Question: I have completed Albert Pai's <URL> following the instructions. My app works locally when using WEBrick and Foreman. However after deploying the same app to Heroku, I ran into problems with the following AngularJS statement:
'<div ng-include="'nav/_nav.html'"></div>'
as at Heroku server the '_nav.html' partial view isn't found. So I get the following error:
'''
GET http://fathomless-sands-8666.herokuapp.com/nav/_nav.html 404 (Not Found)
'''
Screenshot (I'm missing the navbar that allows login and registration, Device gem is used):

'''
<!DOCTYPE html>
<html>
<head>
<title>FlapperNews</title>
<%= stylesheet_link_tag 'application', media: 'all' %>
<%= javascript_include_tag 'application' %>
<%= csrf_meta_tags %>
</head>
<body ng-app="flapperNews">
<p class="notice"><%= notice %></p>
<p class="alert"><%= alert %></p>
<div class="col-md-6 col-md-offset-3">
<div ng-include="'nav/_nav.html'"></div>
<ui-view></ui-view>
</div>
</body>
</html>
'''
'''
<div class="collapse navbar-collapse pull-right" ng-controller="NavCtrl">
<ul class="nav navbar-nav">
<li><a href="#/home">Home</a></li>
<li ng-hide="signedIn()"><a href="#/login">Log In</a></li>
<li ng-hide="signedIn()"><a href="#/register">Register</a></li>
<li ng-show="signedIn()"><a href="#/">{{ user.username }}</a></li>
<li ng-show="signedIn()"><a ng-click="logout()">Log Out</a></li>
</ul>
</div>
'''
'''
2015-02-23T12:26:14.936469+00:00 heroku[router]: at=info method=GET path="/assets/application-71f8573cbf92d37602f8bd1449f54ed5.js" host=fathomless-sands-8666.herokuapp.com request_id=6695089f-3134-4397-81da-6832439bc1a4 fwd="212.149.201.185" dyno=web.1 connect=0ms service=10ms status=200 bytes=166290
2015-02-23T12:26:15.938797+00:00 heroku[router]: at=info method=GET path="/favicon.ico" host=fathomless-sands-8666.herokuapp.com request_id=61831df5-456c-492b-a315-f0c13faa64cf fwd="212.149.201.185" dyno=web.1 connect=0ms service=3ms status=200 bytes=143
2015-02-23T12:26:15.957956+00:00 heroku[router]: at=info method=GET path="/nav/_nav.html" host=fathomless-sands-8666.herokuapp.com request_id=c40773c6-2f68-4533-b2a3-d9a1bad30ce7 fwd="212.149.201.185" dyno=web.1 connect=0ms service=59ms status=404 bytes=1531
2015-02-23T12:26:15.898369+00:00 app[web.1]: source=rack-timeout id=c40773c6-2f68-4533-b2a3-d9a1bad30ce7 wait=2ms timeout=20000ms state=ready
2015-02-23T12:26:15.935577+00:00 app[web.1]: source=rack-timeout id=61831df5-456c-492b-a315-f0c13faa64cf wait=2ms timeout=20000ms state=ready
2015-02-23T12:26:15.955427+00:00 app[web.1]:
2015-02-23T12:26:15.955433+00:00 app[web.1]: ActionController::RoutingError (No route matches [GET] "/nav/_nav.html"):
2015-02-23T12:26:15.955437+00:00 app[web.1]: vendor/bundle/ruby/2.0.0/gems/actionpack-4.0.2/lib/action_dispatch/middleware/show_exceptions.rb:30:in 'call'
'''
'''
FlapperNews::Application.routes.draw do
devise_for :users
root to: 'application#angular'
resources :posts, only: [:create, :index, :show] do
resources :comments, only: [:show, :create] do
member do
put '/upvote' => 'comments#upvote'
end
end
member do
put '/upvote' => 'posts#upvote'
end
end
'''
The code that was deployed to Heroku can be found at Github: <URL>
If someone has a clue what might be causing the problem at Heroku environment, then please let me know - Thanks.
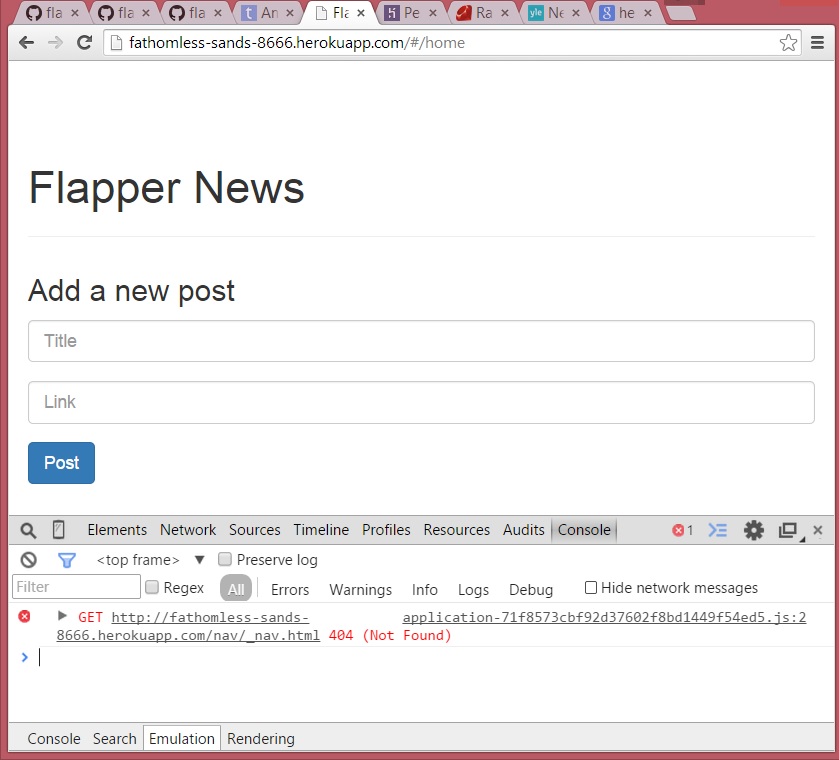
Answer: It looks like you ran an asset precompilation locally when you first deployed to Heroku (because you have older files in your 'public/assets' directory) but have not run it again since making further changes to the site and re-deploying to Heroku.
This means that your pre-compiled JS is out of step with your 'application.html.erb'. The JS your are serving from Heroku was compiled before 'nav/_nav.html' was created and has not been updated since.
You can either run the asset pre-compilation again locally:
'''
RAILS_ENV=production bundle exec rake assets:precompile
'''
Or remove the 'public/assets' directory, commit and redeploy so that Heroku performs the asset precompilation step as part of the deployment during slug compilation. Doing it this way means that you don't have to worry about running the rake task locally in future.
See <URL>